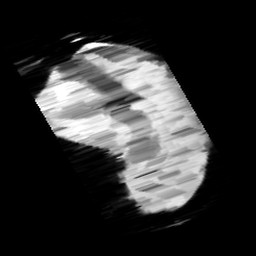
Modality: minIP
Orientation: sagittal
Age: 10
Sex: female
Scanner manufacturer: siemens
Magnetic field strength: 3 T
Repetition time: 0.027 s
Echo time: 0.02 s